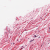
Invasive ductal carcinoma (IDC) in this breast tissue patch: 0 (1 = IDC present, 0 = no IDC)